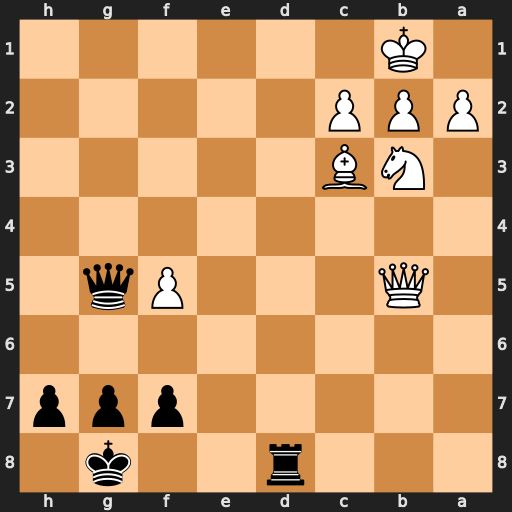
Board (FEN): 3r2k1/5ppp/8/1Q3Pq1/8/1NB5/PPP5/1K6
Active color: b
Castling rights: -
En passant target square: -
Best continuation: Rd1+ Nc1 Qxc1#